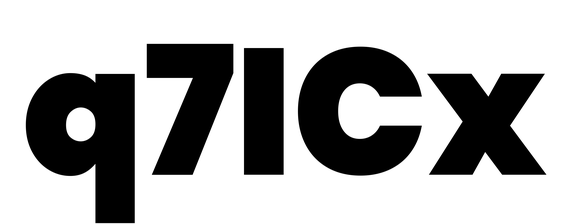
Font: Poppins-Black